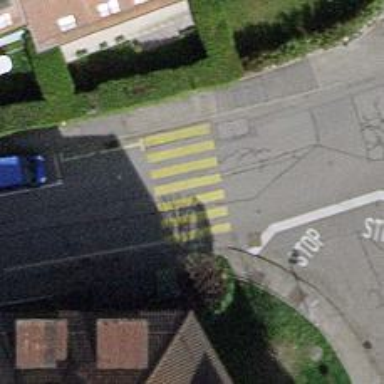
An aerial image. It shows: Uncontrolled zebra crossing.